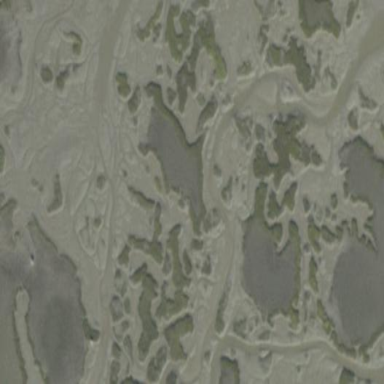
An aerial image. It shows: Saltmarsh wetland area.